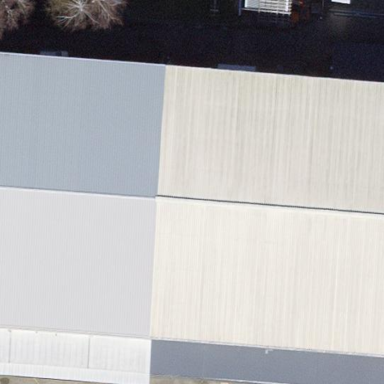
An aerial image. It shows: Industrial building.